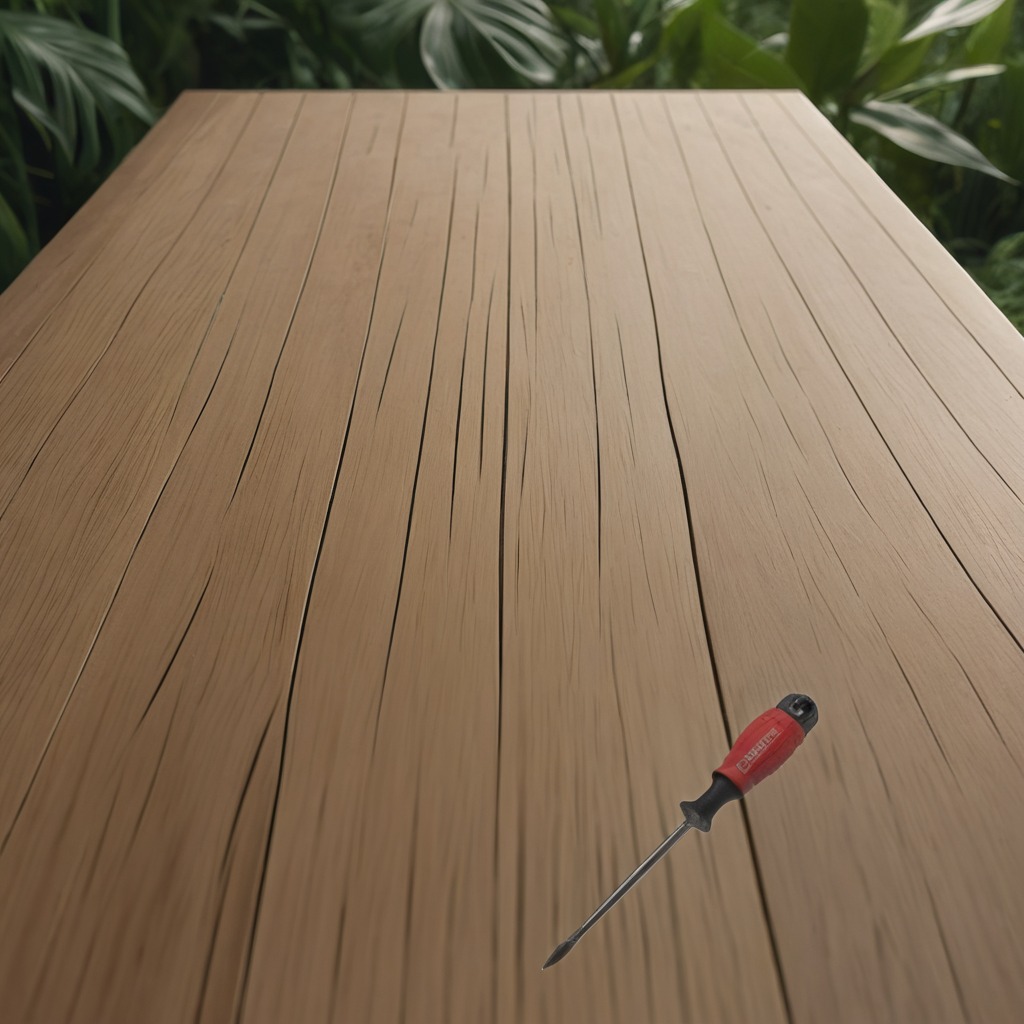
A screwdriver lies on the wooden table in the field.